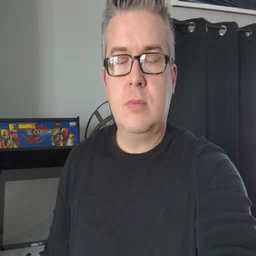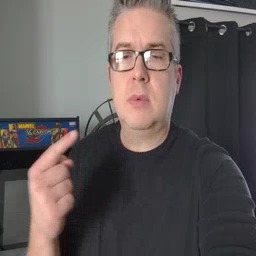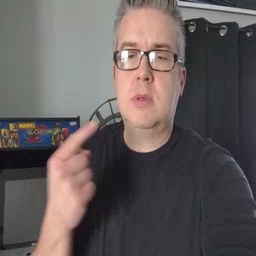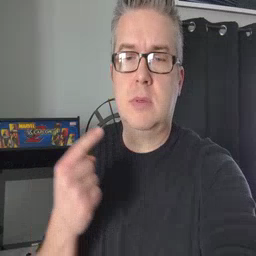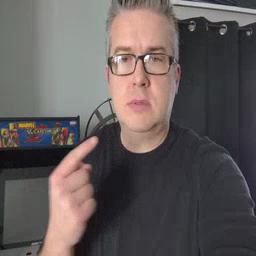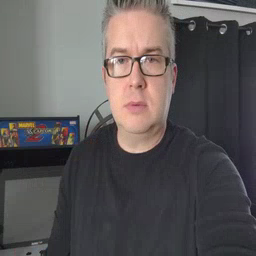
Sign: owie